Current action and preconditions to check: trajectory_clear

Your task: For each precondition in the list above, predict whether it will hold at this action.

Consider the current scene as observed from the mobile robot's camera, and analyze the predicted future states of all dynamic agents (e.g., people, animals, vehicles, or any moving entities) within the NEXT SECOND.

IMPORTANT: Only answer "very likely" if you are absolutely certain—based on strong, clear evidence—that a dynamic agent will violate the precondition in the predicted future state. Do NOT answer "very likely" for unlikely, ambiguous, or low-probability risks.

Ask yourself for each precondition: Is there a high probability, with clear and convincing evidence, that the predicted future states of any dynamic agent will interfere with the predicted future state of the currently executing action within the NEXT SECOND, causing that precondition to fail?

Assess the risk level based on these predictions. Use "likely" or "very likely" if motions create a clear risk of interference.

Use "neutral" or "improbable" if agents are nearby but their predicted paths are clearly diverging or non-conflicting.

Failure Risk Categories: "very improbable", "improbable", "neutral", "likely", "very likely"

Answer Format: Output ONLY the probability_of_failure value from these categories: "very improbable", "improbable", "neutral", "likely", "very likely"

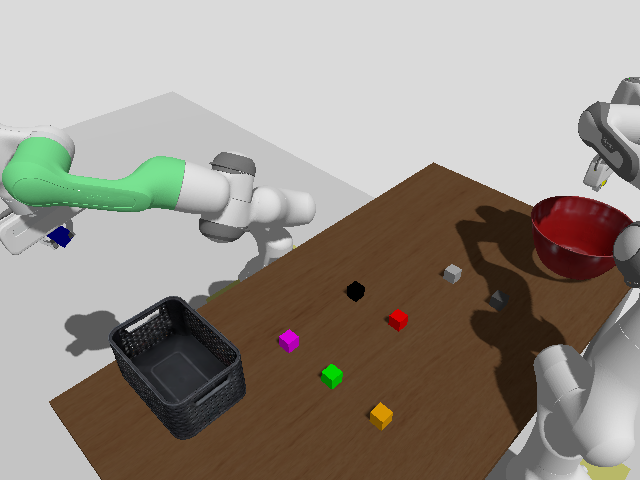

Answer: very improbable